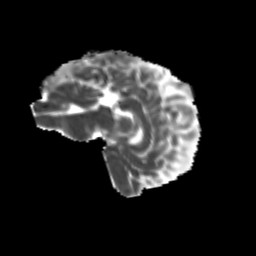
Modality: MD
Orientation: sagittal
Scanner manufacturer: siemens
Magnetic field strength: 3 T
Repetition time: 9.2 s
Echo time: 0.084 s